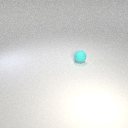
small cyan rubber sphere